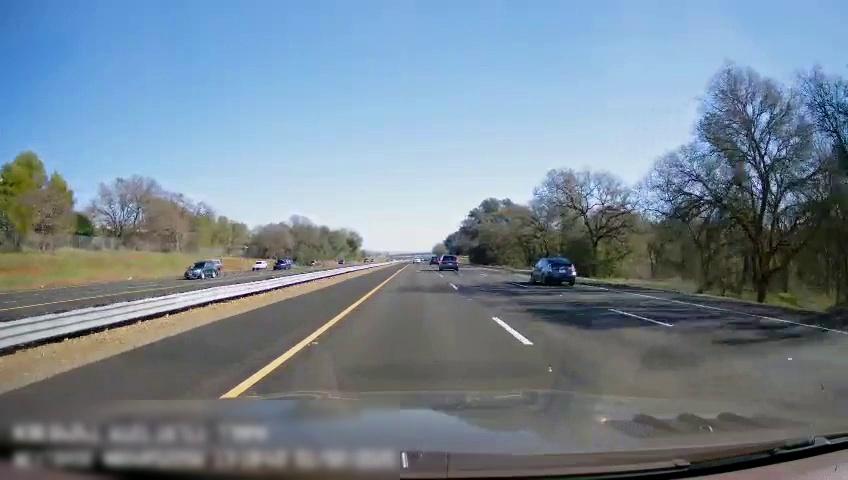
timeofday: Day
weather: Sunny
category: Drivable Space
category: Drivable Space
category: Vehicles | Car
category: Vehicles | Car
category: Vehicles | Car
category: Vehicles | Truck
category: Vehicles | SUV
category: Vehicles | SUV
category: Lanes | Opposite Lane
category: Lanes | Current Lane
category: Lanes | Current Lane
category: Lanes | Alternate Lane
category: Lanes | Alternate Lane